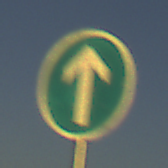
Verkehrszeichen: VorgeschriebeneFahrtrichtungGeradeaus
Umgebung: Outdoor, Nature
Tageszeit: SunriseSunset
Wetter: Clear
Licht: Natural
Jahreszeit: NotSpecified
Kontrast: HighContrast